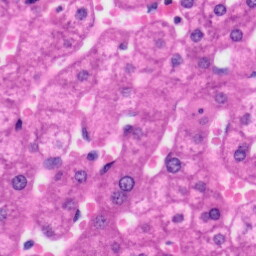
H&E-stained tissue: Liver